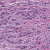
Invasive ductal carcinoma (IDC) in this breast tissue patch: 1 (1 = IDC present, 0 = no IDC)